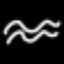
Label: squiggle